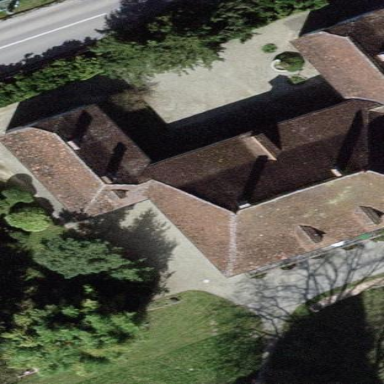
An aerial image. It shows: Stately castle with historic significance.